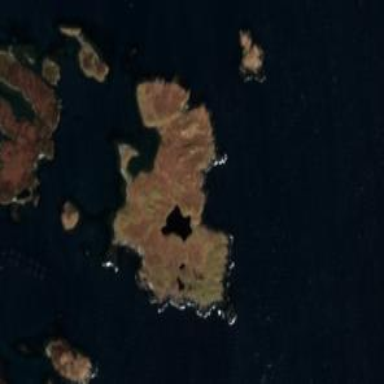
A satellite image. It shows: Island with natural coastline.